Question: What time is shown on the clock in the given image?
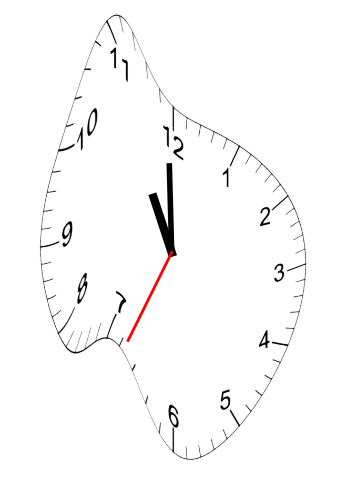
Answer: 10:59:34